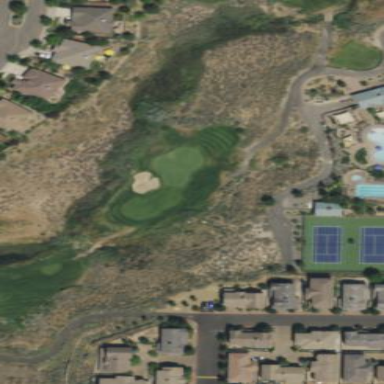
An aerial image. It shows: Area with grass used as rough in golf course.